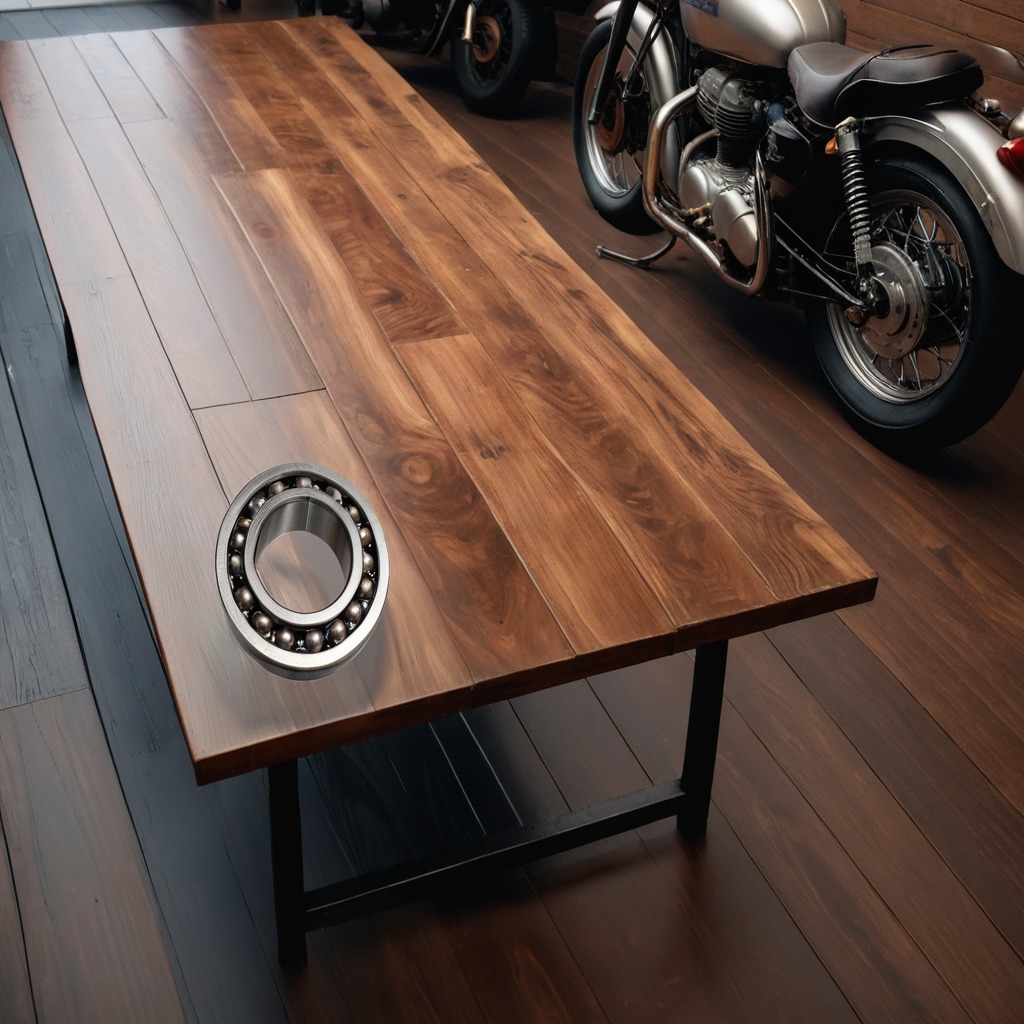
A metal ball bearing is lying on the wooden table.